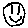
Label: smiley face